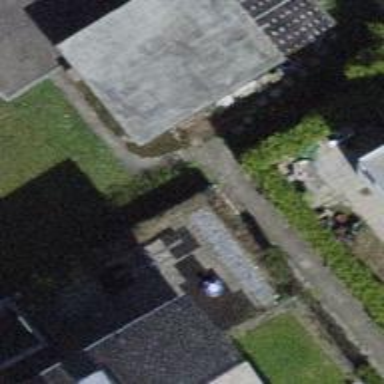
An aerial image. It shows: Garage building.